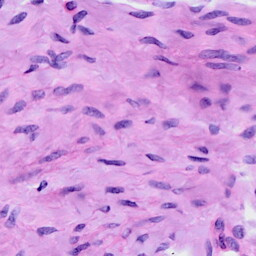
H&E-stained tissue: Cervix